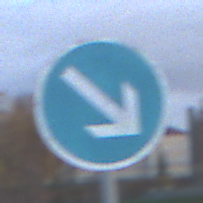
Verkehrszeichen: VorgeschriebeneVorbeifahrtRechts
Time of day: SunriseSunset
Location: Outdoor (Suburban)
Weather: PartlyCloudy
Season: NotSpecified
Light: Natural